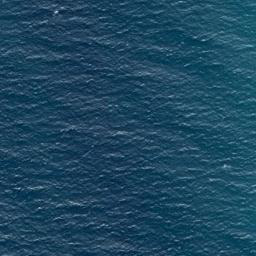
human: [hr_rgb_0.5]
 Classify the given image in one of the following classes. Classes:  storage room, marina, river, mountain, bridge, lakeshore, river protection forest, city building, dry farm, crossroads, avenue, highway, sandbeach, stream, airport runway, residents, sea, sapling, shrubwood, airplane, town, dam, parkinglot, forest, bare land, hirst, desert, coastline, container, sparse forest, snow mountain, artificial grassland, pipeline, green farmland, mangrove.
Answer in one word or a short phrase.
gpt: sea